Question: I'm stuck a bit how to create a filed where will be displayed how many times you win loose or draw. Like:

'''
| Wins: | 234 |
| Looses:| 234 |
| Draws: | 434 |
'''
Mean that if a press paper and I win the answer add 1 to amount of wins...and so on...
'''
| Wins: | 235 |
| Looses:| 234 |
| Draws: | 434 |
import java.awt.*;
import java.awt.event.*;
import javax.swing.*;
public class gui extends JFrame implements ActionListener
{
public JLabel JWoL,JWoLPlayer,JWoLPC,JNumWin,JNumLose,JNumTie;
public static void main(String[] args)
{
gui theWindow = new gui();
theWindow.show();
}
public gui()
{
Button butRock = new Button("Rock");
butRock.addActionListener(this);
Button butPaper = new Button("Paper");
butPaper.addActionListener(this);
Button butScissors = new Button("Scissors");
butScissors.addActionListener(this);
JWoLPlayer = new JLabel();
JWoLPC = new JLabel();
JWoL= new JLabel();
JLabel rpsPlayer= new JLabel("Your Choice:");
JLabel rpsComputer= new JLabel("Computers Choice:");
setTitle("| RoPaS GAME |");
JPanel ButtPan=new JPanel();
ButtPan.setLayout(new GridLayout(1,3));
ButtPan.add(butRock);
ButtPan.add(butPaper);
ButtPan.add(butScissors);
JPanel LabelsPan=new JPanel();
LabelsPan.setLayout(new GridLayout(7,1));
LabelsPan.add(rpsPlayer);
LabelsPan.add(JWoLPlayer);
LabelsPan.add(rpsComputer);
LabelsPan.add(JWoLPC);
JPanel WLPan=new JPanel();
WLPan.setLayout(new BorderLayout());
WLPan.add(JWoL,"Center");
JPanel TwoPanesN1=new JPanel();
TwoPanesN1.setLayout(new BorderLayout());
TwoPanesN1.add(LabelsPan,"West");
TwoPanesN1.add(WLPan,"East");
getContentPane().setLayout(new GridLayout(2,1));
getContentPane().add(ButtPan);
getContentPane().add(TwoPanesN1);
Font fontDisplay = new Font("Arial", Font.PLAIN, 22);
JWoL.setFont(fontDisplay);
setSize(400,200);
setVisible(true);
setResizable(false);
addWindowListener(new WindowAdapter() {public void windowClosing(WindowEvent ev){System.exit(0);}});
}
public void Play(String PlayerChoice)
{
String PCchoice=PCansw();
JWoLPC.setText(PCchoice);
if(PlayerChoice.equals(PCchoice))
JWoL.setText(" Tie |");
else if(PlayerChoice.equals("Rock"))
if(PCchoice.equals("Paper"))
JWoL.setText(" You Lose |");
else
JWoL.setText(" You Win |");
else if(PlayerChoice.equals("Paper"))
if(PCchoice.equals("Scissors"))
JWoL.setText(" You Lose |");
else
JWoL.setText(" You Win |");
else if(PlayerChoice.equals("Scissors"))
if(PCchoice.equals("Rock"))
JWoL.setText(" You Lose |");
else
JWoL.setText(" You Win |");
}
public String PCansw()
{
String rpsPC2="";
int rpsPC=(int)(Math.random( )*3)+1;
if(rpsPC==1)
rpsPC2= "Rock";
else if(rpsPC==2)
rpsPC2= "Paper";
else if(rpsPC==3)
rpsPC2= "Scissors";
return rpsPC2;
}
public void actionPerformed(ActionEvent e)
{
if(e.getActionCommand().equals("Exit"))
System.exit(0);
else
{
JWoLPlayer.setText(e.getActionCommand());
Play(e.getActionCommand());
}
}
}
'''
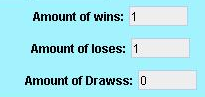
Answer: Add global variables:
'''
public class gui extends JFrame implements ActionListener
{
int wins = 0, losses = 0, draws = 0;
...
'''
Replace 'JWoL.setText(" You Lose |");' with 'recordLoss();' and make a function:
'''
private void recordLoss()
{
JWoL.setText(" You Lose |");
losses++;
JNumLose.setText(""+losses);
}
'''
and the same for the others.
The above may not be exactly what you want or output sensical data in the context of the rest of your program, but should hopefully give you enough guidance.
('enum' is probably more correct, but I feel it's messy in Java)
'''
public class gui extends JFrame implements ActionListener
{
static final int WINS = 0, LOSSES = 1, DRAWS = 2;
int[] counts = new int[3];
String[] strings = {" You Win |", " You Lose |", " Tie |"};
// this MUST be set up in the constructor, not here!
JLabel[] labels = {JNumWin, JNumLose, JNumTie};
...
'''
Replace 'JWoL.setText(" You Lose |");' with 'record(LOSS);' and the same for the others, and only have 1 function:
'''
private void record(int type)
{
JWoL.setText(strings[type]);
counts[type]++;
labels[type].setText(""+counts[type]);
}
'''